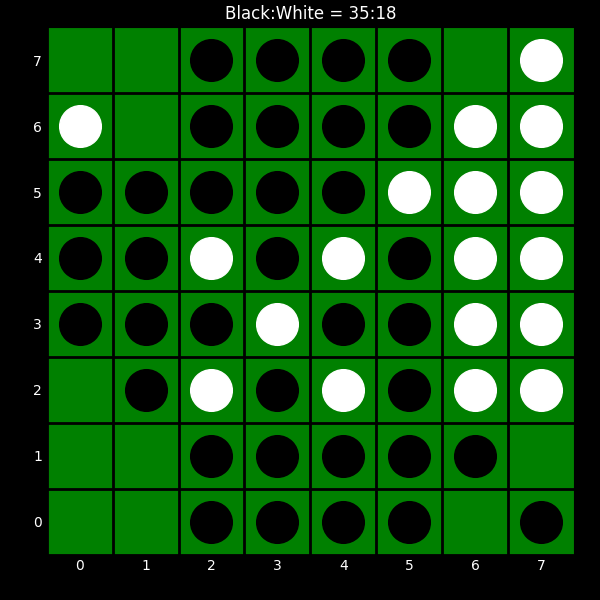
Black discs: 35
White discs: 18